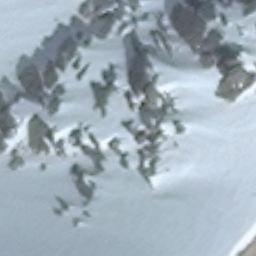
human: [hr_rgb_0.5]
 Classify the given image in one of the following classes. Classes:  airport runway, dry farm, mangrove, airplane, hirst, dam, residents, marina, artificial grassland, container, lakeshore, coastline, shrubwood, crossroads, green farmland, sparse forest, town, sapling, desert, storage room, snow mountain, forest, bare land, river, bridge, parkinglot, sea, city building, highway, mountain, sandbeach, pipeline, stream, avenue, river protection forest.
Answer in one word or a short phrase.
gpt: snow mountain